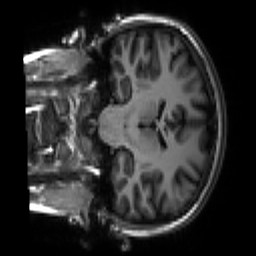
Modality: T1w
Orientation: coronal
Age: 18
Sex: female
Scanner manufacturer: siemens
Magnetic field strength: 3 T
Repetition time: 2.3 s
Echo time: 0.00267 s